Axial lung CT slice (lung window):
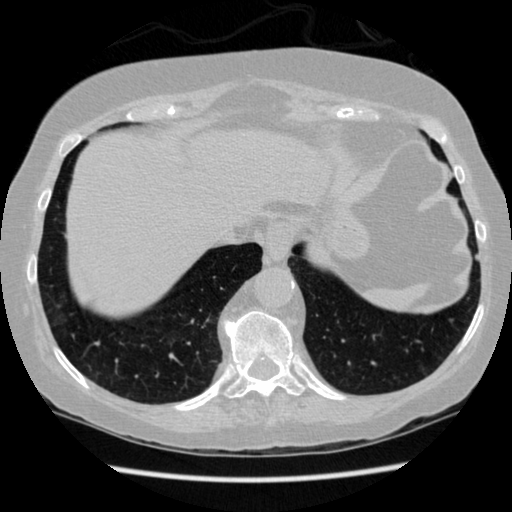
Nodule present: no